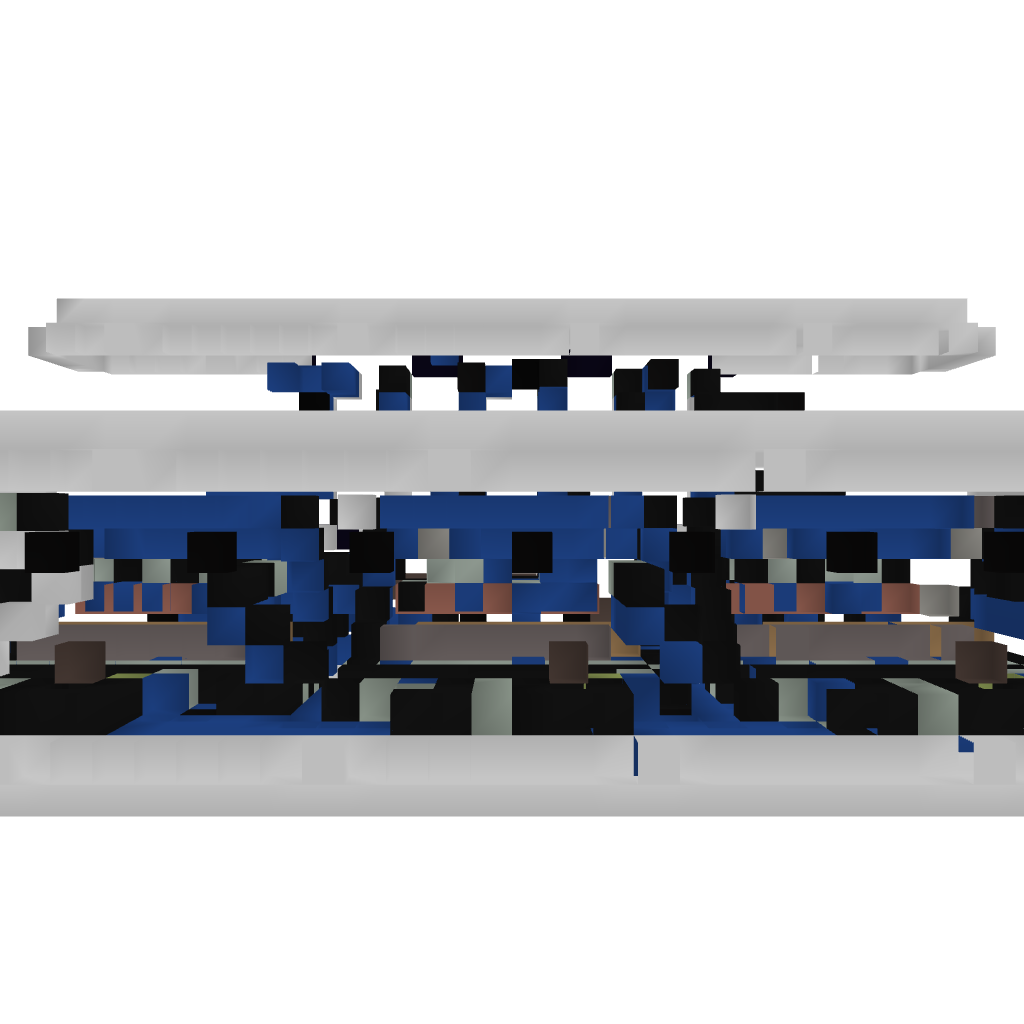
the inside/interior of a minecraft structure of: Compact 9-0 Count Down